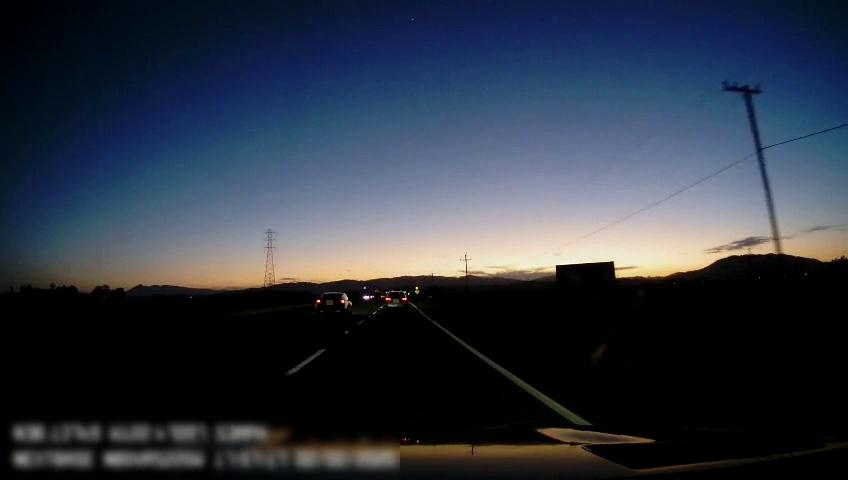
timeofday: Dusk/Dawn/Twilight
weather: Sunny
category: Drivable Space
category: Vehicles | SUV
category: Vehicles | Truck
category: Vehicles | SUV
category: Lanes | Alternate Lane
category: Lanes | Current Lane
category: Lanes | Current Lane